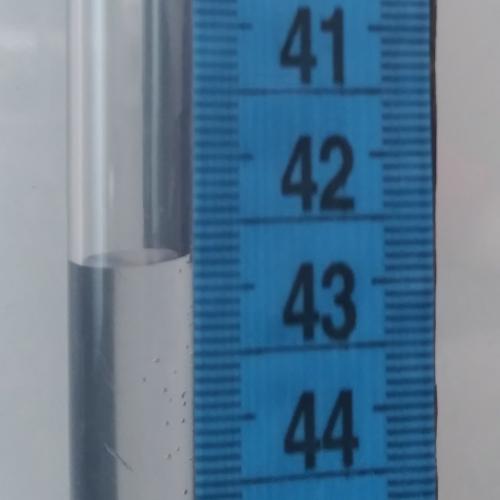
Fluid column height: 42.8 cm